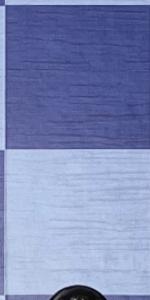
Label: Empty